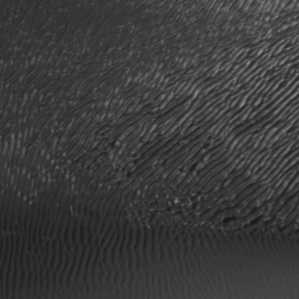
Label: frost